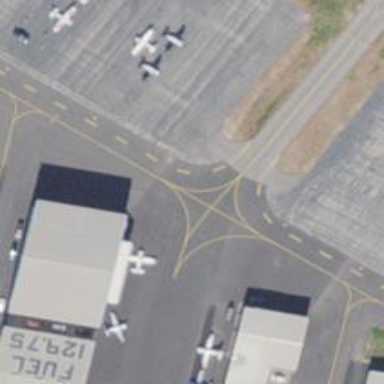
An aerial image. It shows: View of taxiway at the airport.